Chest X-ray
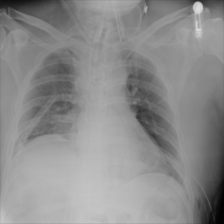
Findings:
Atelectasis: negative
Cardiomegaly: negative
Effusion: negative
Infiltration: negative
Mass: negative
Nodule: negative
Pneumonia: negative
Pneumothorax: negative
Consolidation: negative
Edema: negative
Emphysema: negative
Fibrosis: negative
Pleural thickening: negative
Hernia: negative